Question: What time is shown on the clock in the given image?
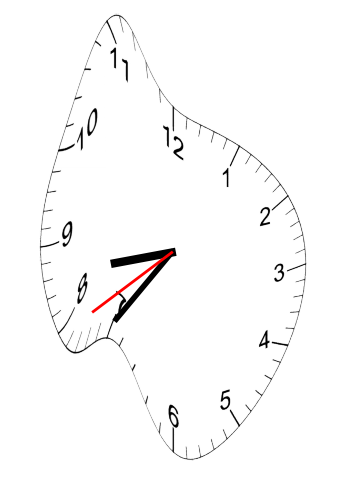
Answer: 08:35:39